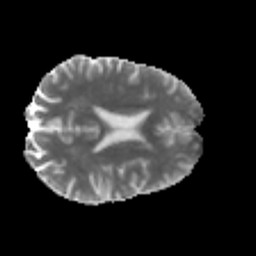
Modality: MD
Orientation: axial
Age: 43
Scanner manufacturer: philips
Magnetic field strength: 3 T
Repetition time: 8.6 s
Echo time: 0.127 s